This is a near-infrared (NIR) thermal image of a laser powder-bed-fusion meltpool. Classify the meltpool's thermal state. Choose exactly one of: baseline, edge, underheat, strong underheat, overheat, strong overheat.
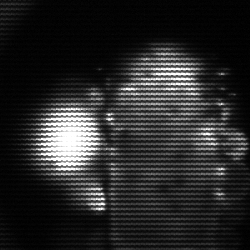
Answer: strong underheat